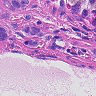
Metastatic tissue present: yes